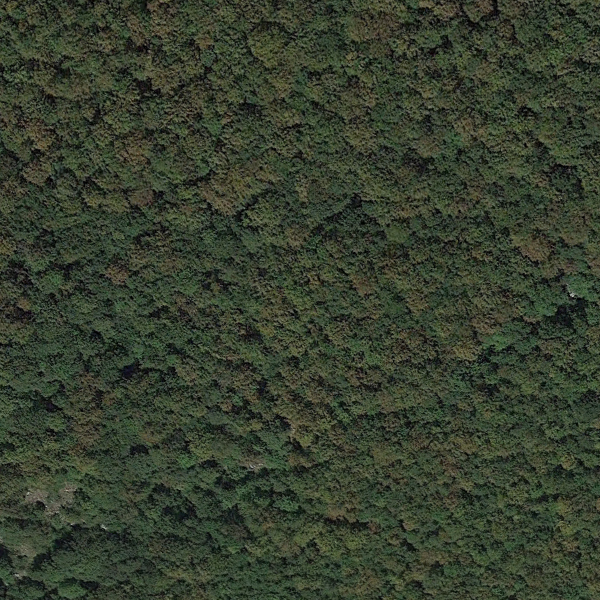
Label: Forest